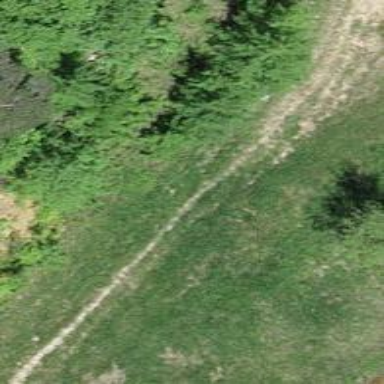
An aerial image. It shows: Unpaved path.